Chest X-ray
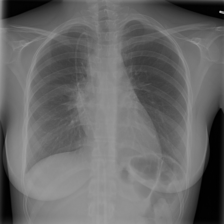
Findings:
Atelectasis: negative
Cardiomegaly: negative
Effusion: negative
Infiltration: positive
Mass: negative
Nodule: negative
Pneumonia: negative
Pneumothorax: negative
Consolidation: negative
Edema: negative
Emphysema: negative
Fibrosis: positive
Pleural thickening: negative
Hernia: negative